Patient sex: M
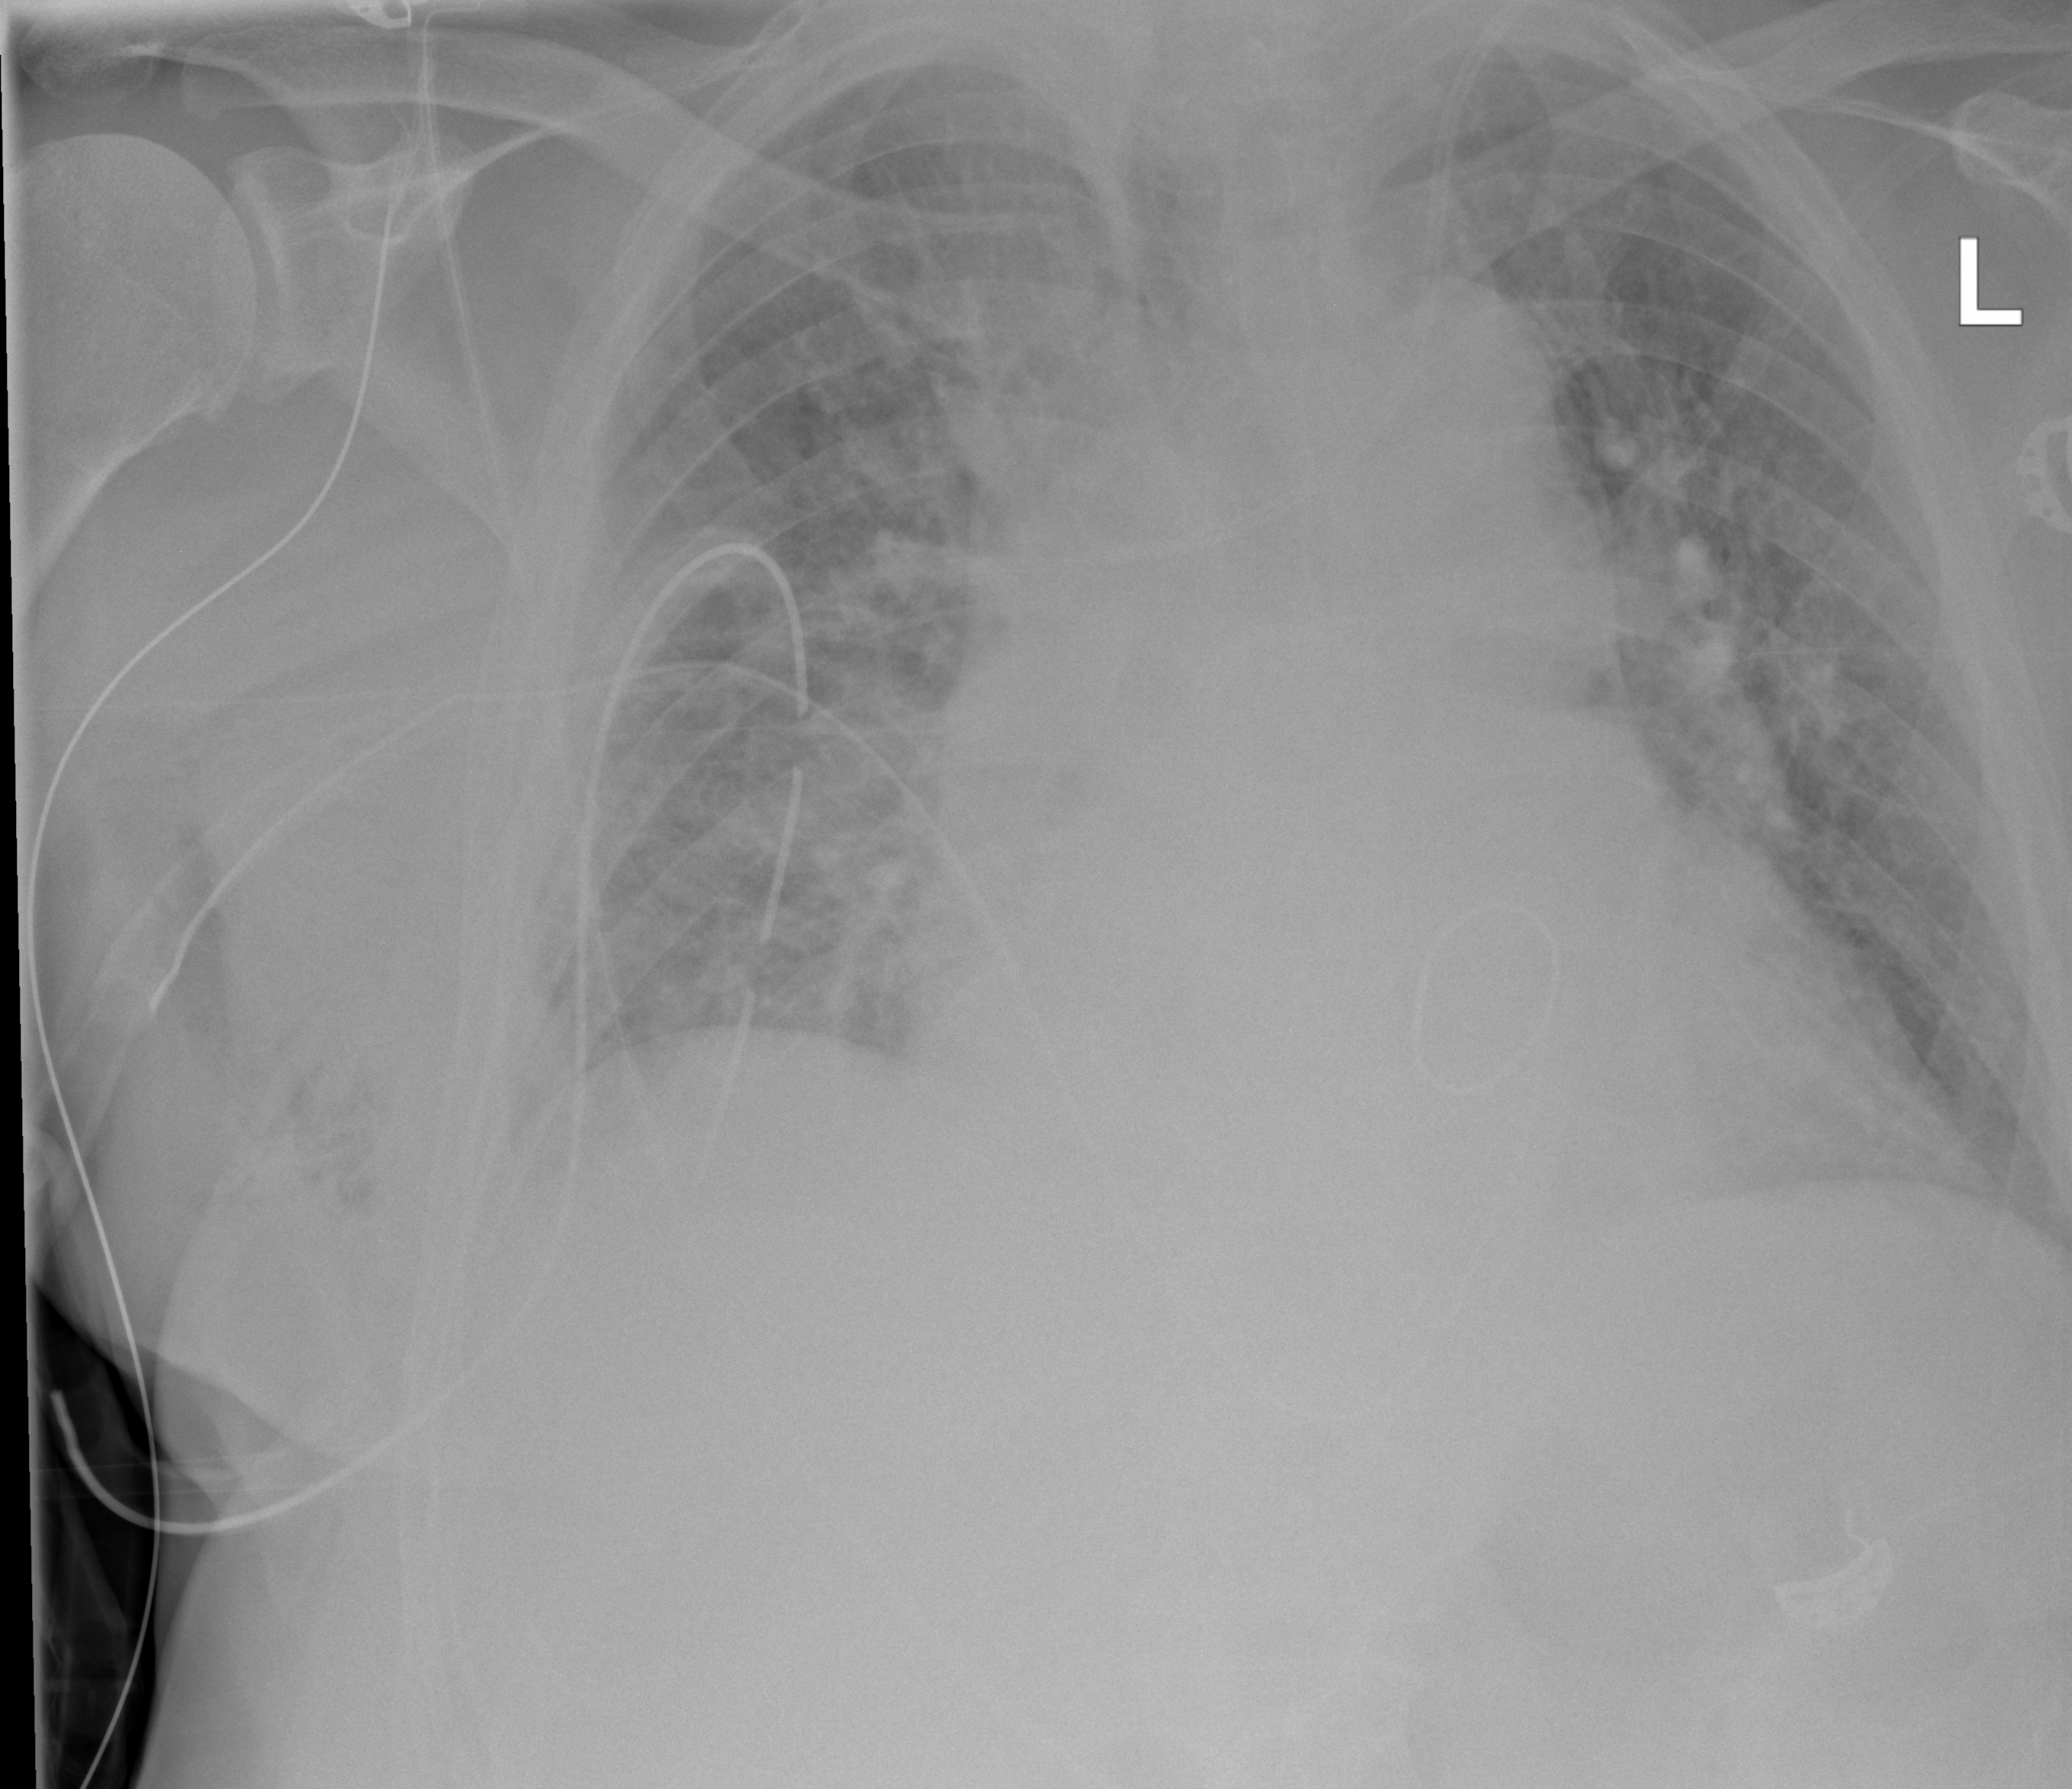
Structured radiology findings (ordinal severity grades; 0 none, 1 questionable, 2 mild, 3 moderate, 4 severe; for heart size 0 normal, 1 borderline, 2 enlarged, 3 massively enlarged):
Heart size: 1
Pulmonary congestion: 2
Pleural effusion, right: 0
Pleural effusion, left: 0
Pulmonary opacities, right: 2
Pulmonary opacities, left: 2
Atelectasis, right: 2
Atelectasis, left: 2